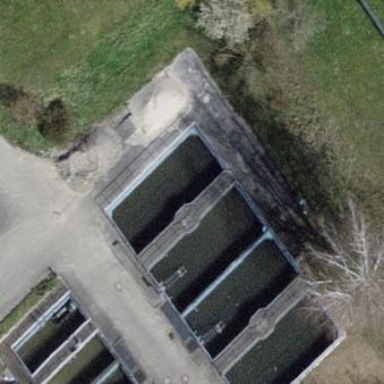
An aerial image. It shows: Image of wastewater.